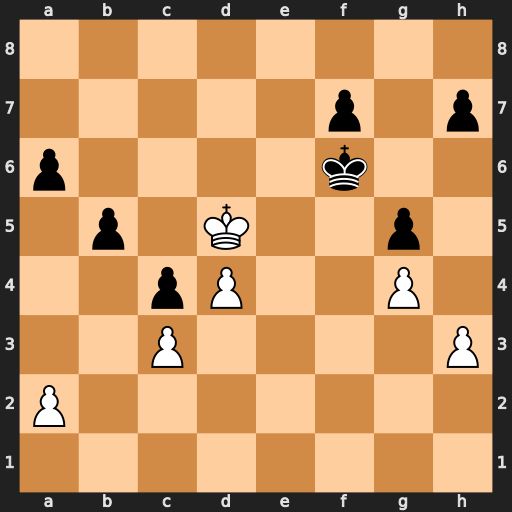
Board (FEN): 8/5p1p/p4k2/1p1K2p1/2pP2P1/2P4P/P7/8
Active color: w
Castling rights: -
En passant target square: -
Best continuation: a3 a5 Kc5